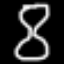
Label: hourglass